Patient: sex F, age 37
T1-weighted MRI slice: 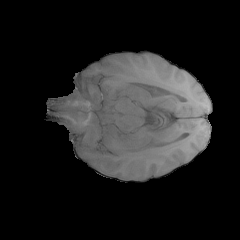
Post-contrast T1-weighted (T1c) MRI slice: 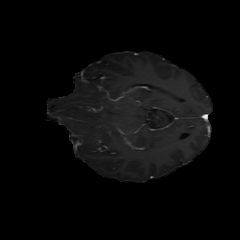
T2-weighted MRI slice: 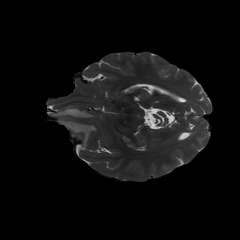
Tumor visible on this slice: yes
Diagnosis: Glioblastoma, IDH-wildtype
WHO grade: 4